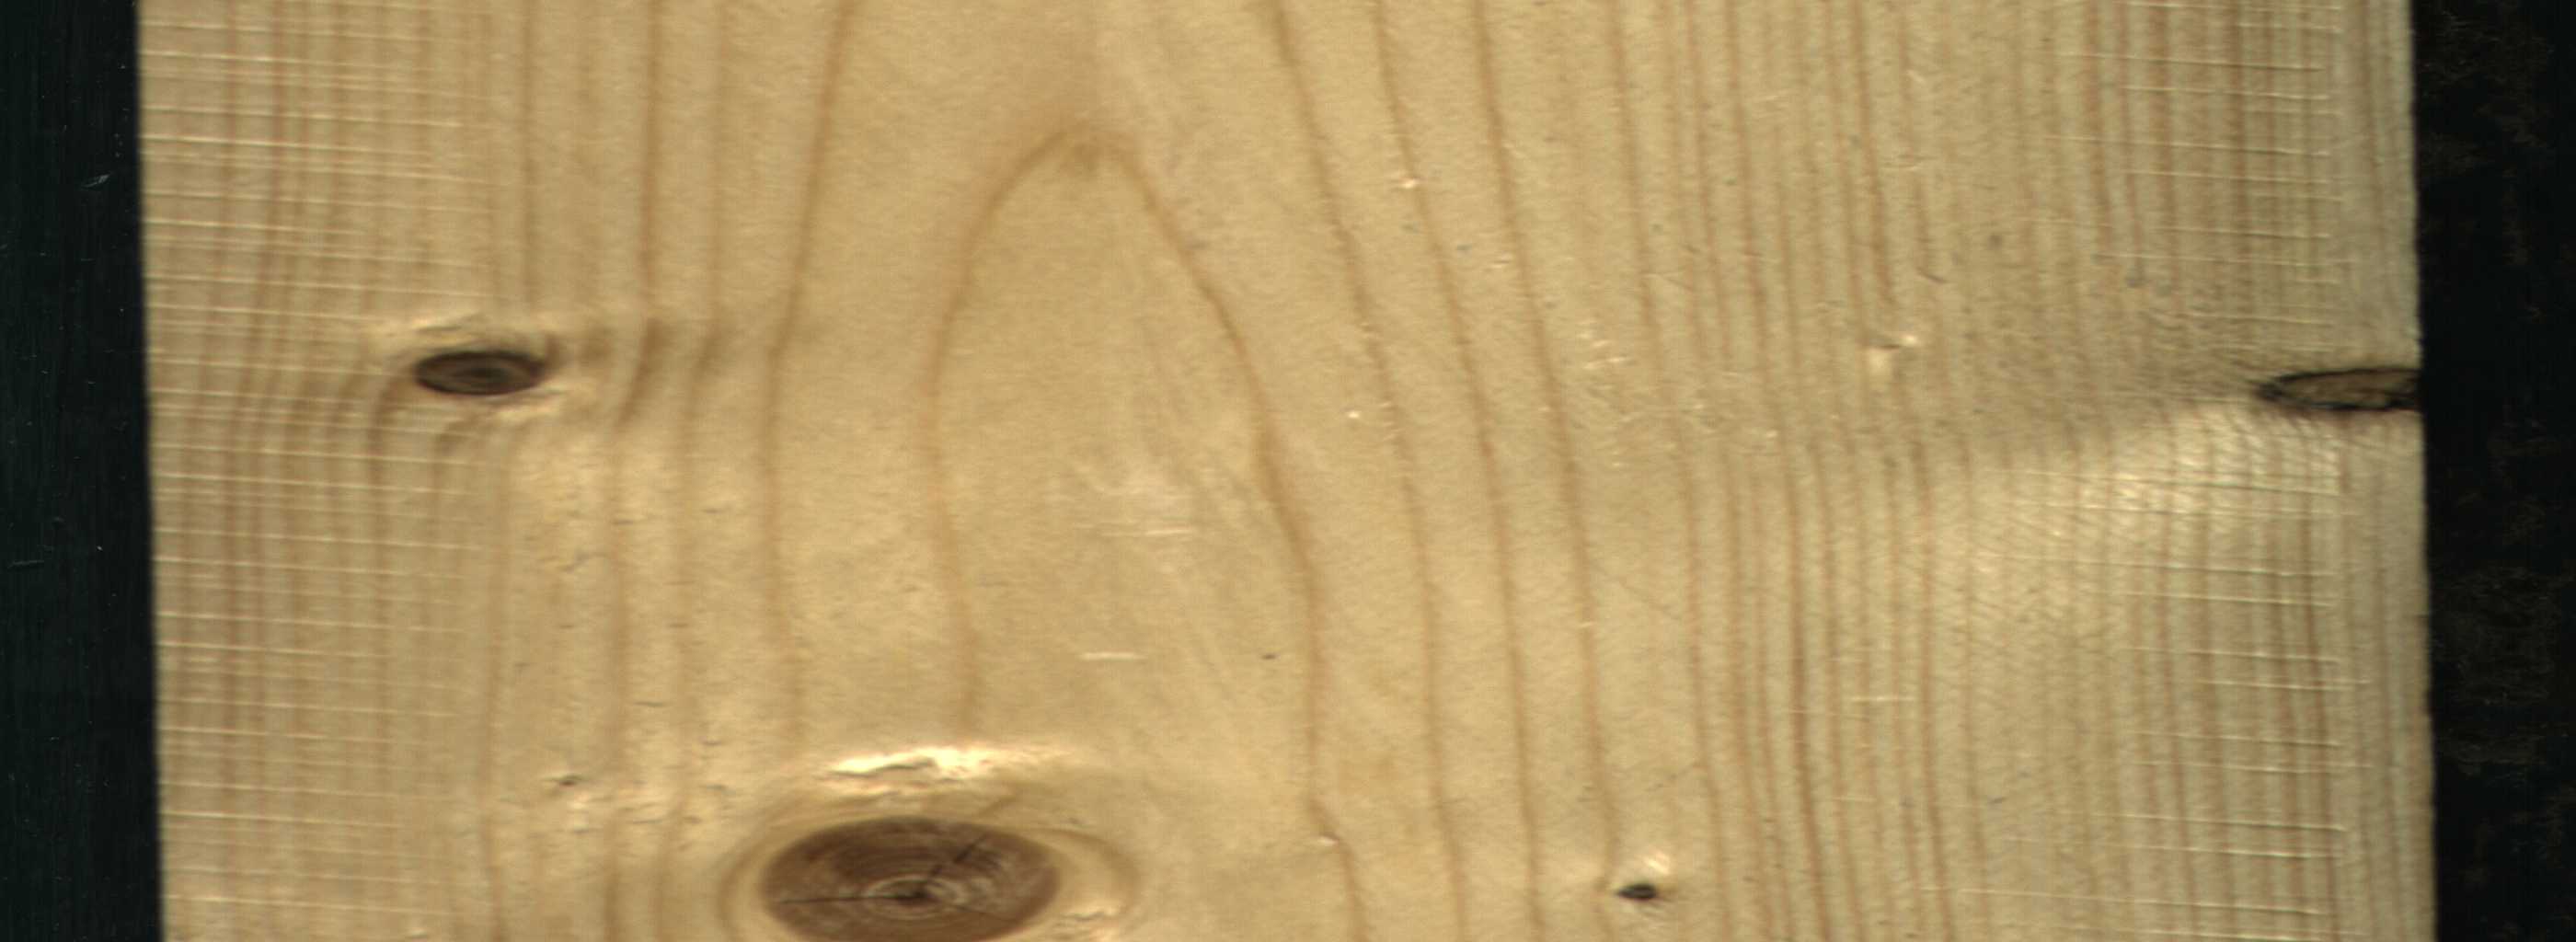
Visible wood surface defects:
knot_with_crack
Dead_Knot
Dead_Knot
Dead_Knot